Interaction volume radius: 10 \u00c5
Interaction volume height: 15 \u00c5
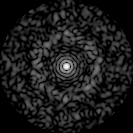
Disorder parameter: 0.8636